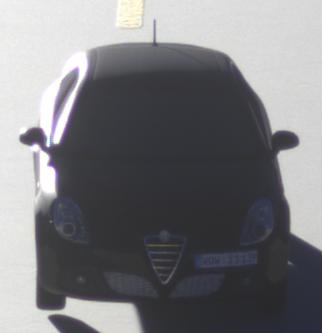
Make: Alfa Romeo
Model: Giulietta 1.4 TB 16V
Detailed model: Giulietta (940)
Model produced from: 2010/05
Model produced until: 2013/03
Doors: 5
Color: black
Road condition: dry road
Daytime: sunrise or sunset
Contrast: low contrast